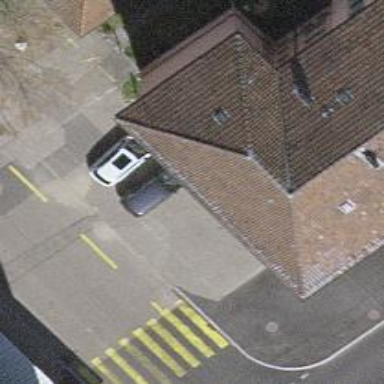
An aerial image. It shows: Street-side parking area.